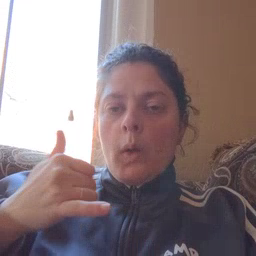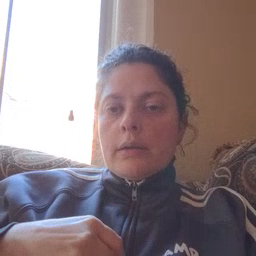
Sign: toy